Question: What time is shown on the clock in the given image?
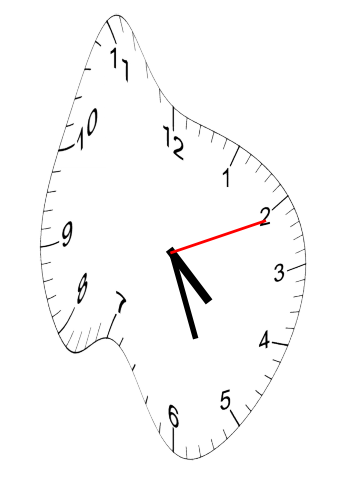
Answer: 04:26:11